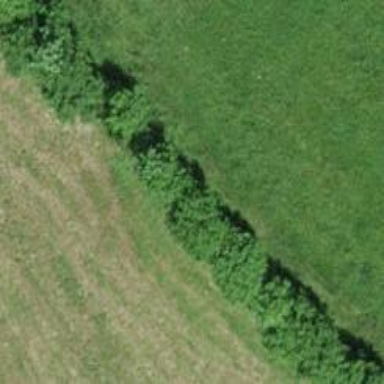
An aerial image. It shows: Hedge barrier.